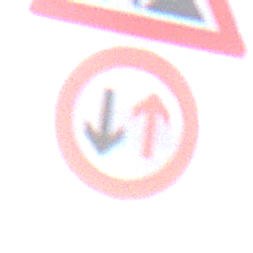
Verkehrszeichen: VorrangDesGegenverkehrs
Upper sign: Arbeitsstelle
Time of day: SunriseSunset
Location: Outdoor (RoadRail)
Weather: PartlyCloudy
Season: NotSpecified
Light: Natural